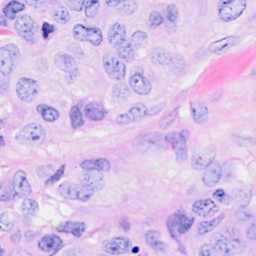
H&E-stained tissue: Breast